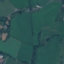
Label: Pasture